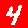
Digit: 4